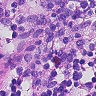
Metastatic tissue present: no